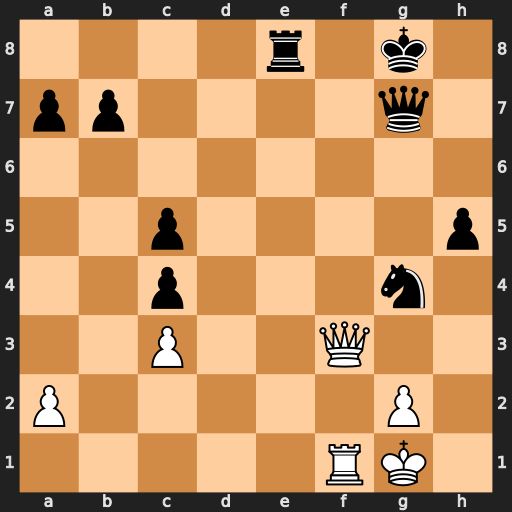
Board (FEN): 4r1k1/pp4q1/8/2p4p/2p3n1/2P2Q2/P5P1/5RK1
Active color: w
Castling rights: -
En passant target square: -
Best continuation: Qd5+ Kh7 Qxh5+ Nh6 Qxe8